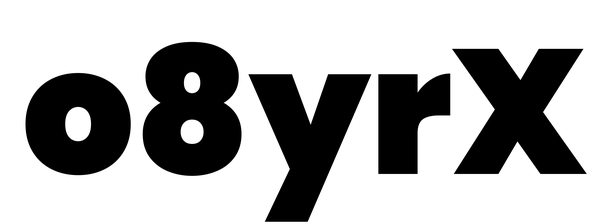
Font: Poppins-Black